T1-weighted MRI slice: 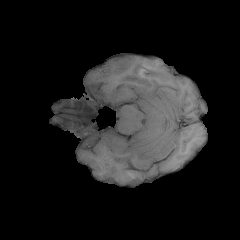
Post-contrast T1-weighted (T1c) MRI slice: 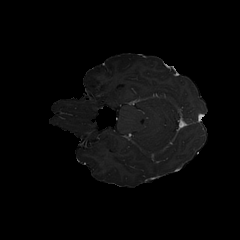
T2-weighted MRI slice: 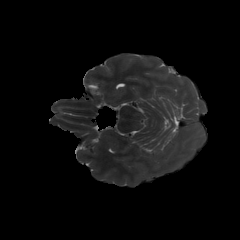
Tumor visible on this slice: no